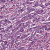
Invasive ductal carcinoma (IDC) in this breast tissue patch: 1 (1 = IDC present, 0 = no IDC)